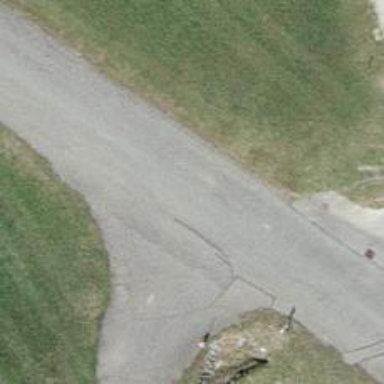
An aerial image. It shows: Tertiary road.